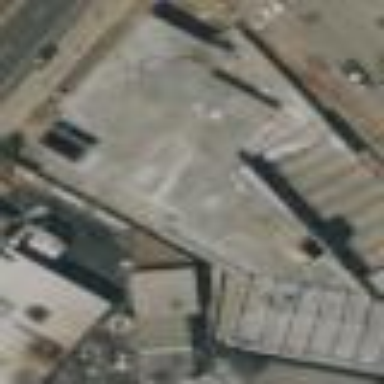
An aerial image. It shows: Warehouse.